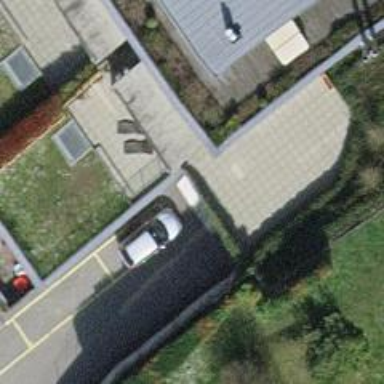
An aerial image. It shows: Parking entrance.